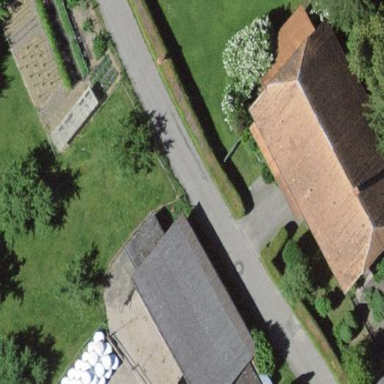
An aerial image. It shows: Rural barn.